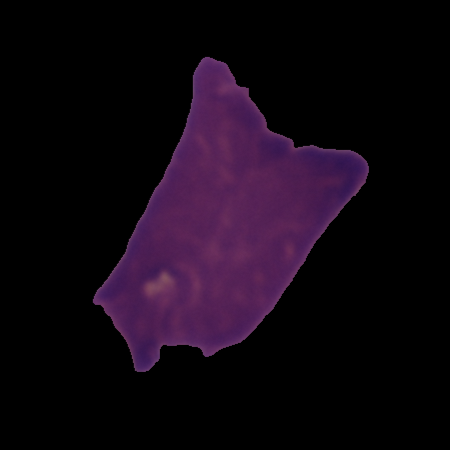
Label: healthy